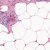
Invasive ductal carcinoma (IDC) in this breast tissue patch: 0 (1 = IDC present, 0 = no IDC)